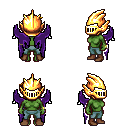
a pixel art fantasy rpg character, female body template, orc, green skin, purple wings, teal pants, blonde pixie cut hairstyle, gold helm, bracelets, brown shoes, four views (front, back, left, right), 2x2 character sprite sheet, small pixel art, hard edges, no anti-aliasing